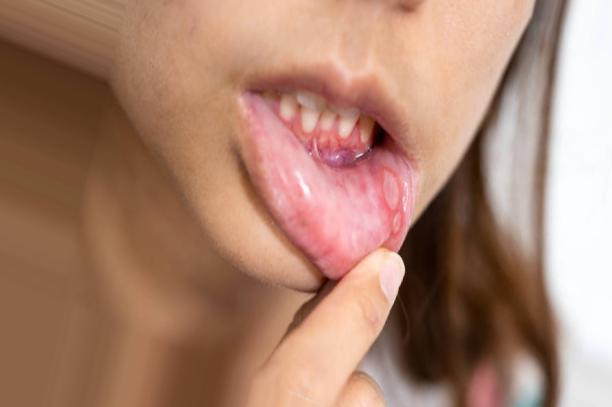
Condition: Mouth Ulcer